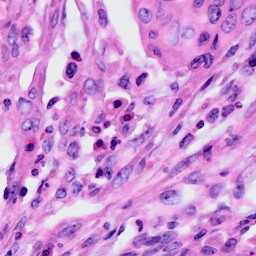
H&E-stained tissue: Cervix